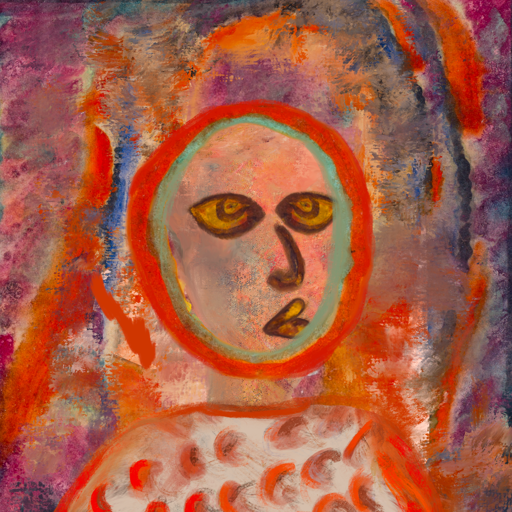
Background: Experience, Head And Neck Side: Irani, Face Side: Comrade, Bust: Rupkatha, Hair Side: Sisters, Head Accessory: Blank, Second Necklace: Blank, Necklace: Blank, Baby: Blank